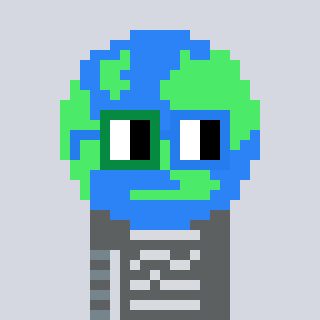
a pixel art character with square green and blue glasses, a earth-shaped head and a bege-colored body on a cool background